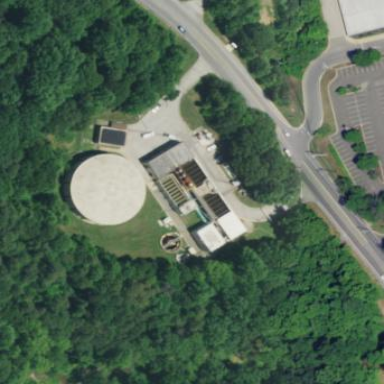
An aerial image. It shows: Wastewater plant.